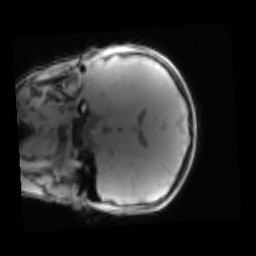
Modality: PDw
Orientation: coronal
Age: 12
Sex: male
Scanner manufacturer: siemens
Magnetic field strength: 3 T
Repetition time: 0.25 s
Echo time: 0.00103 s